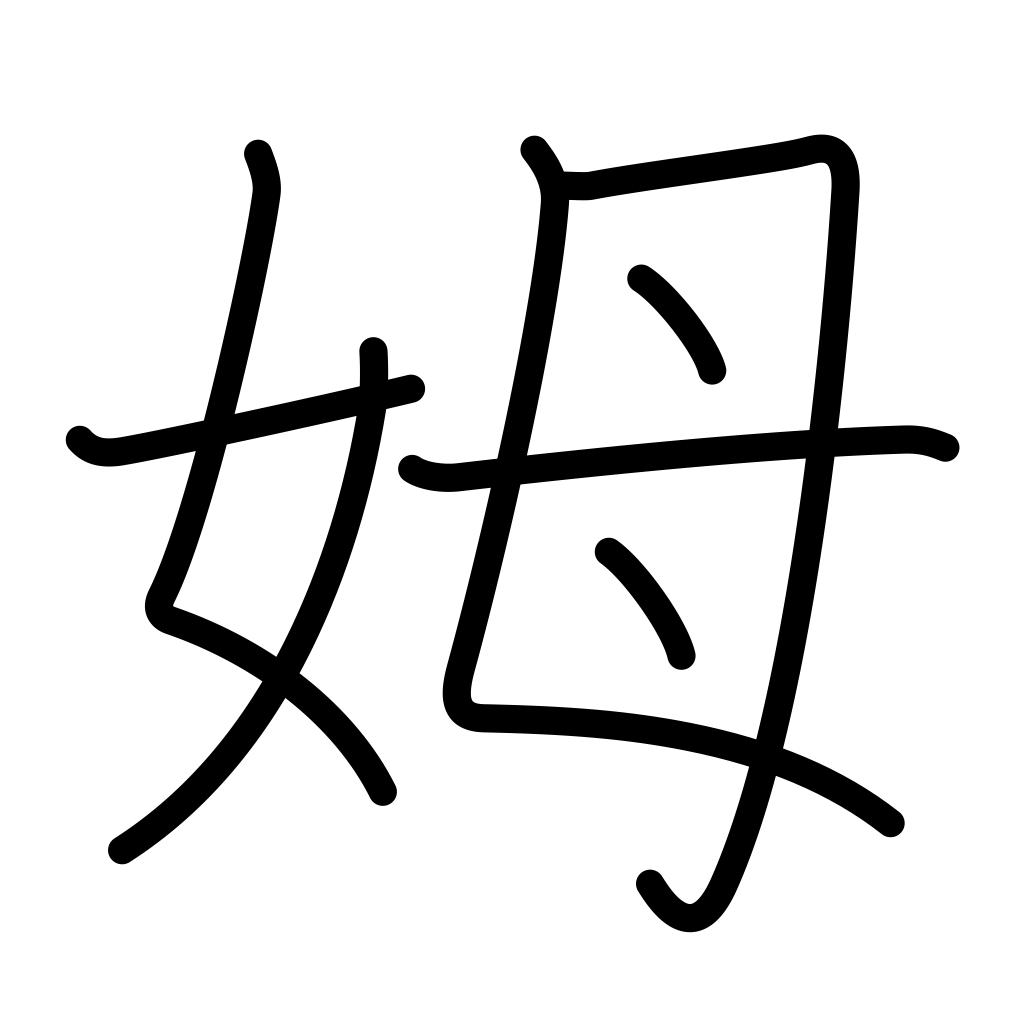
Meaning: wet nurse